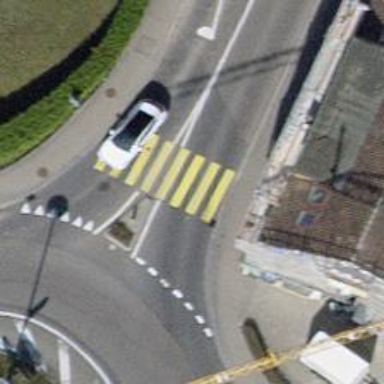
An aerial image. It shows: Asphalt footway with zebra crossing.